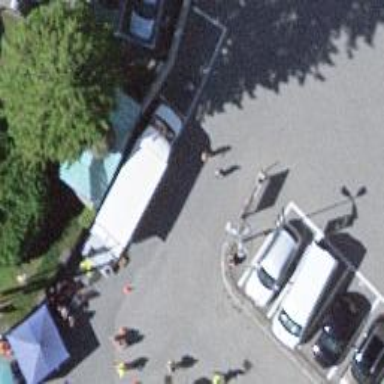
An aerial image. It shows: Street-side parking area.